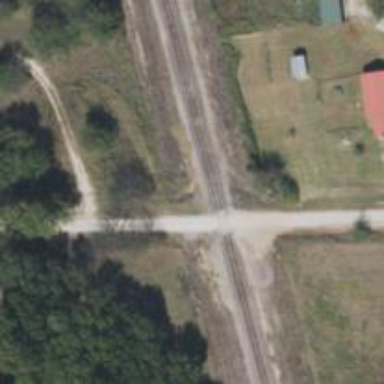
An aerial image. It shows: Railway level crossing.